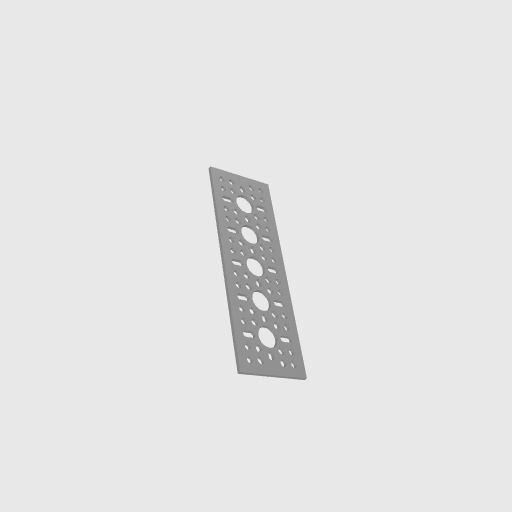
Part: PatternPlate1x5H